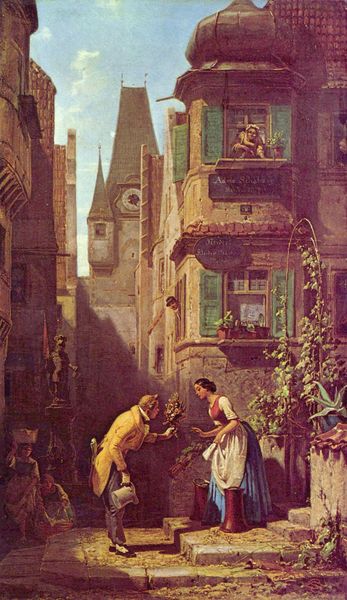
Titel: Der ewige Hochzeiter
Künstler: Carl Spitzweg
Standort: Essen (Ruhr)
Institution: Villa Hügel
Schlagwörter: blau, gemälde, himmel, kopf, mann, schatten, weiß, wolken, frauen, gelb, grün, kirchturm, menschen, mädchen, ocker, stadt, blume, blumen, braun, fenster, frau, geste, haar, hell, hut, kleid, licht, orange, schwarz, strasse, szene, dach, gebäude, haus, rot, weg, wolke, malerei, rock, zylinder, anzug, alte, sehen, sockel, stein, steine, tragen, häuser, morgen, kirche, sonne, wege, figur, haare, realismus, paar, pflanze, pflanzen, front, brunnen, fensterläden, genre, turm, garten, krug, ranken, skulptur, statue, balkon, blumentopf, schürze, dutt, magd, liebe, bogen, fassade, gasse, italien, zuschauer, dorf, dächer, giebel, mauer, ziegel, tag, hof, laden, markt, platz, werbung, kuppel, romantik, ölgemälde, beobachter, treppe, treppen, frack, gardine, gardinen, uhr, korb, strauss, stufe, stufen, junge frau, plastik, weste, tor, blumenstrauss, zuschauerin, ortschaft, blumentöpfe, carl spitzweg, eingang, erker, spitzweg, fensterladen, gentleman, türmchen, torbogen, denkmal, gassen, mauerwerk, sex, pflasterstein, geschenk, fräulein, sonnig, rom, ranke, stadttor, biedermeier, liebespaar, efeu, leichnam, fensterbank, strassen, agave, aloe, ehre, verbeugen, verbeugung, blumenkasten, hochzeit, freien, karl, verehrung, gerafft, carl, eimer, alte frau, bote, gucken, kirchturmuhr, turmuhr, verlobung, prag, uhrturm, liebesszene, altstadt, rathausturm, überreichen, kompliment, kavalier, zeugen, häser, mediteran, liebhaber, verehrer, werden, angebetete, nachbarn, das, armer poet, pflnzen, aufwartung, biedermeider, der ewige hochzeiter, gruessen, hochzeiter, rosenbogen, erzählerisch, beschaulich, grüen, romantikl, vlumen, schöüze, mäödchen, #rosen